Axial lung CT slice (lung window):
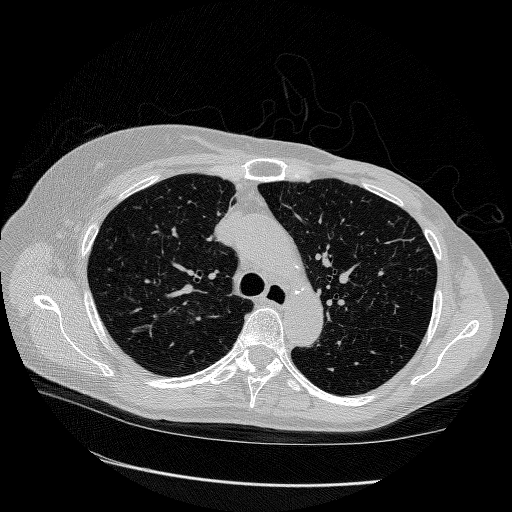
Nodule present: no